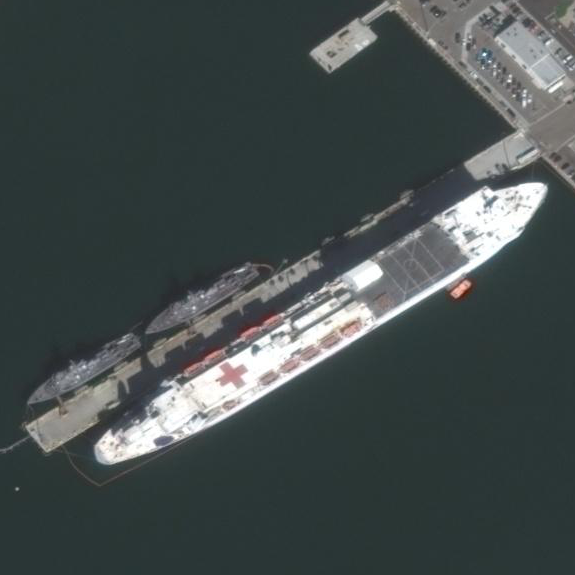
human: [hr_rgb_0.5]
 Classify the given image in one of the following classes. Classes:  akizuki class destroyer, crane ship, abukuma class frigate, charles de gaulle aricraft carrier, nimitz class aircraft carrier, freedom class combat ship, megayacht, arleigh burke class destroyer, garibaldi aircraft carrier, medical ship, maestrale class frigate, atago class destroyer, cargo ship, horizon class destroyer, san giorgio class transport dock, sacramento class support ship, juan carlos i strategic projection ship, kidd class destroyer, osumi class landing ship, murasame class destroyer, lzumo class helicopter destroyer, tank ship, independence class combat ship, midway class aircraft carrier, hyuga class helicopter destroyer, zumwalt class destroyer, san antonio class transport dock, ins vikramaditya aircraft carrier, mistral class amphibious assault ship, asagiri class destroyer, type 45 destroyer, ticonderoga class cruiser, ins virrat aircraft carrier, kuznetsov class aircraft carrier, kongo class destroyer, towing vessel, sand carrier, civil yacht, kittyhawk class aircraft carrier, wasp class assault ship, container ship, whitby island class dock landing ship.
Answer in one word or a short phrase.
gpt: Medical ship